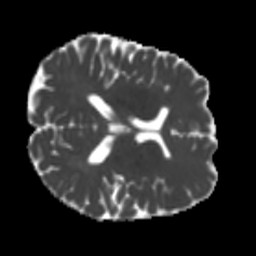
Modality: MD
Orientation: axial
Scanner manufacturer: siemens
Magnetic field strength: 3 T
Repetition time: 4 s
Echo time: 0.0594 s